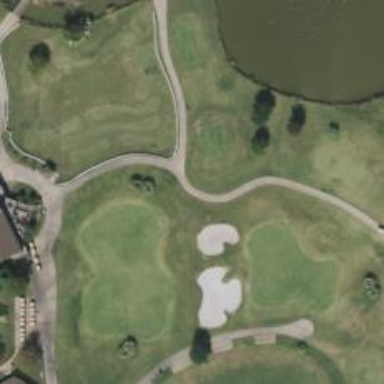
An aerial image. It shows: Path for golf carts.